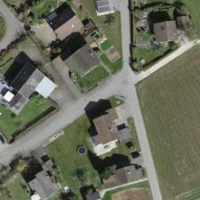
EUNIS habitat code: 55
Species observed at this site:
Veronica serpyllifolia
Ajuga reptans